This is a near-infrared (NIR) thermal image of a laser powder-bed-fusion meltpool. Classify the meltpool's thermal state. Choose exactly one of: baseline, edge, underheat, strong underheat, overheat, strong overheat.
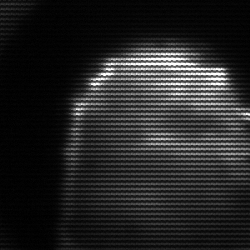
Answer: edge